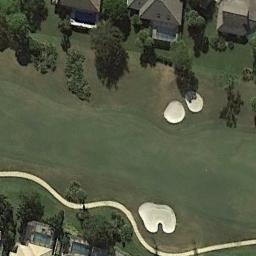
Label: golf_course